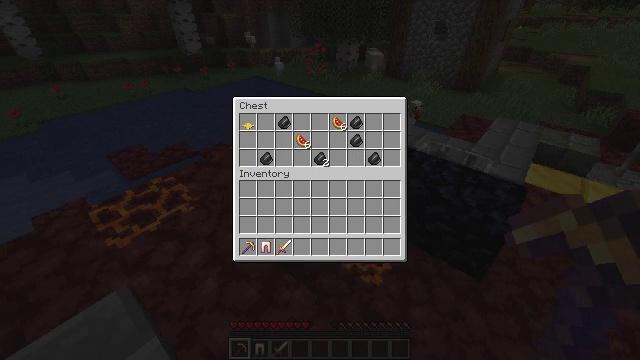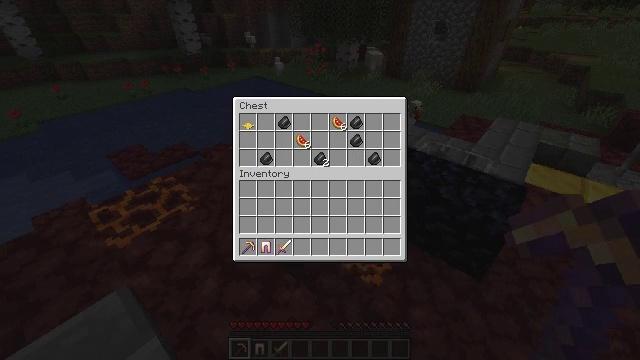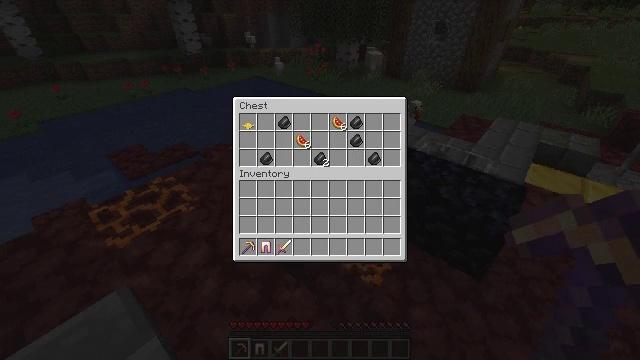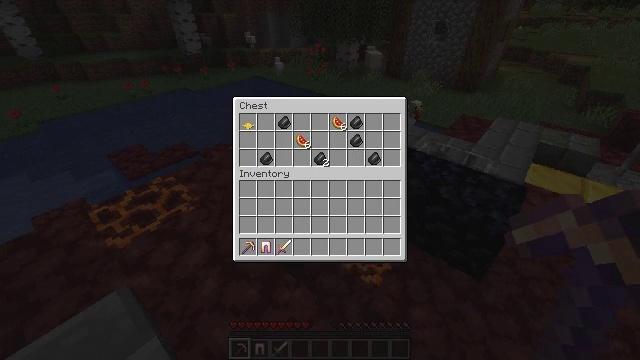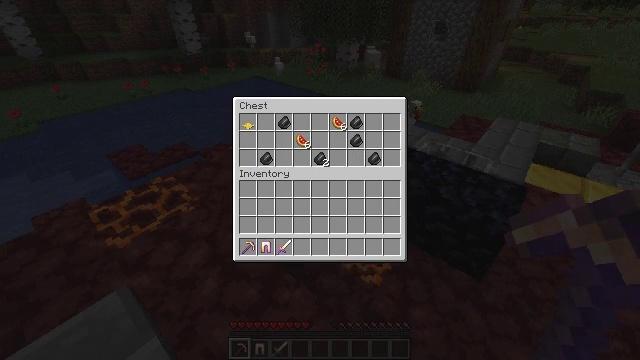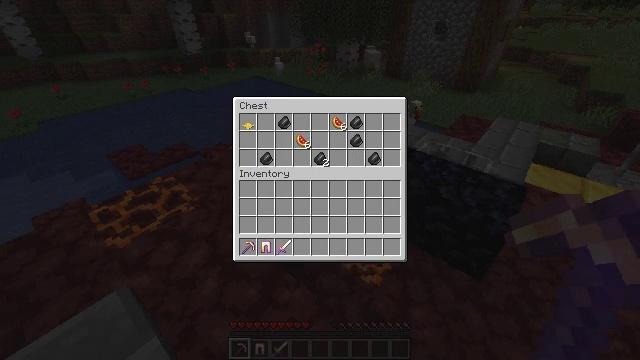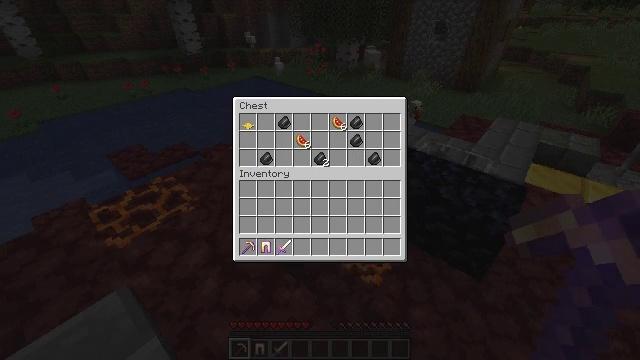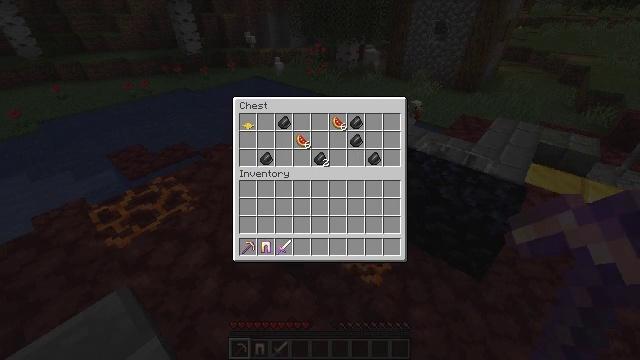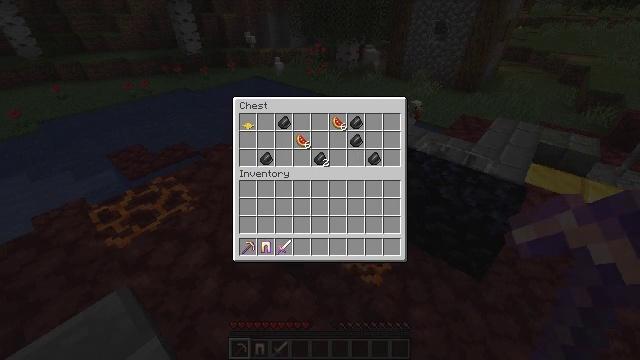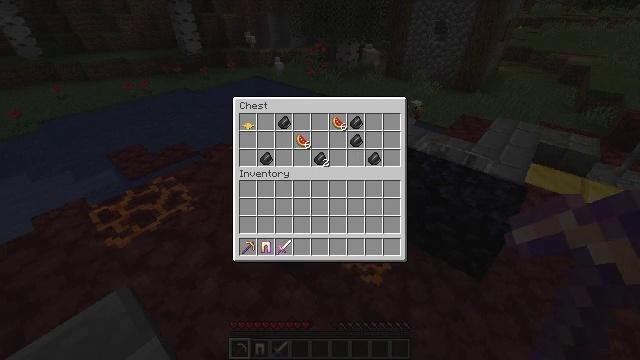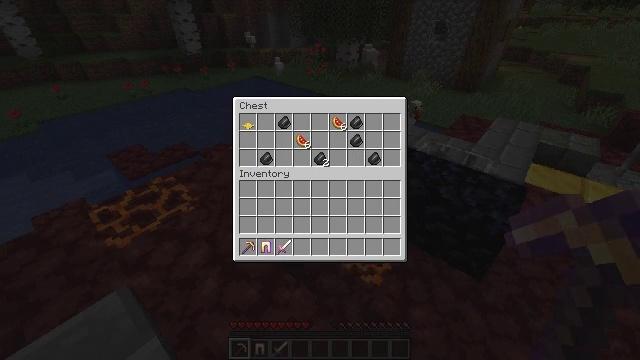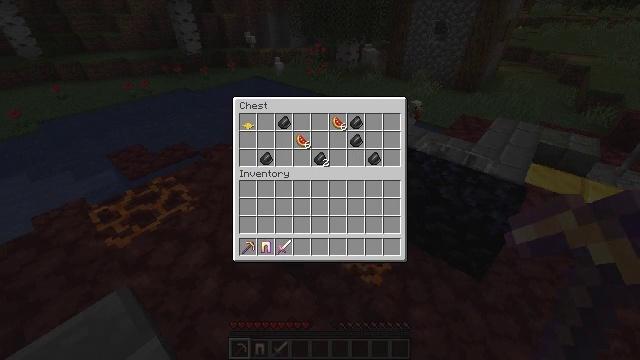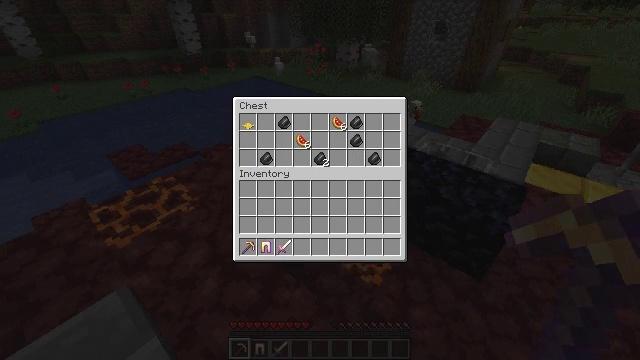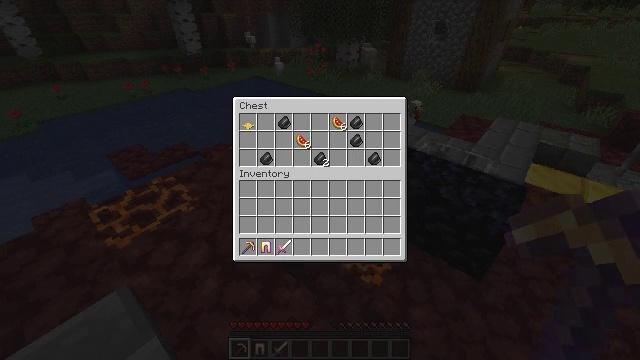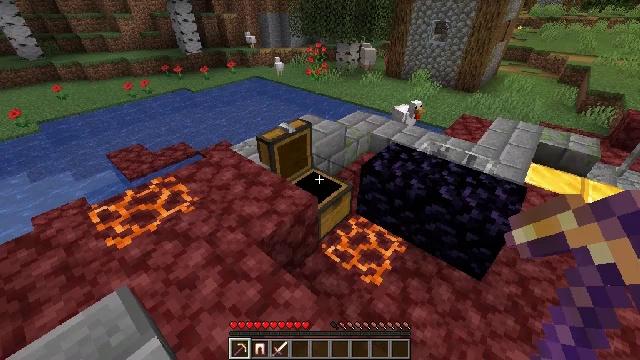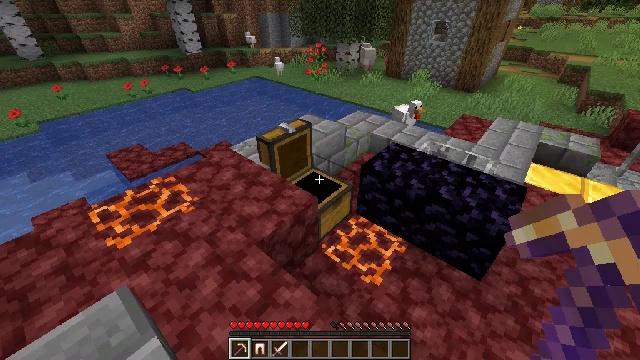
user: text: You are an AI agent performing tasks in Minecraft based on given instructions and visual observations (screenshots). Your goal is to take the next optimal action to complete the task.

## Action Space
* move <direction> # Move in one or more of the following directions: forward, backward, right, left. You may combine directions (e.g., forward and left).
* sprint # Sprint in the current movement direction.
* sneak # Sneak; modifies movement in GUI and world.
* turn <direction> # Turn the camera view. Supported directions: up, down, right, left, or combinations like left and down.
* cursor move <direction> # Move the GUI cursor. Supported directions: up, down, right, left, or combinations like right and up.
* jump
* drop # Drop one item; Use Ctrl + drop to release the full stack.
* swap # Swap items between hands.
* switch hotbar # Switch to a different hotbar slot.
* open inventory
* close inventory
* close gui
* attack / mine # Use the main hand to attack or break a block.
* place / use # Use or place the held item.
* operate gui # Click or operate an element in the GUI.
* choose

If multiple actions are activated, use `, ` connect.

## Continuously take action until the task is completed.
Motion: motion action
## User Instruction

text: Hunt a chicken.
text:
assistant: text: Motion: no_op
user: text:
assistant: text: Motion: no_op
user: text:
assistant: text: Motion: no_op
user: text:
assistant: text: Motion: no_op
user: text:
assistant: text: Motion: no_op
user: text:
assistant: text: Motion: no_op
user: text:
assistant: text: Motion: no_op
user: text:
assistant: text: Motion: no_op
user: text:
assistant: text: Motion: no_op
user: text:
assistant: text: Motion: turn down
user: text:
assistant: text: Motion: no_op
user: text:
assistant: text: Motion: no_op
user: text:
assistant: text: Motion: no_op
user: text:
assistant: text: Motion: open inventory
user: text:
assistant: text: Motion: open inventory
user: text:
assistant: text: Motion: open inventory
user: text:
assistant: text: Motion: turn right, open inventory
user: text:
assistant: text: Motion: turn right, open inventory
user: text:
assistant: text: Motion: turn right
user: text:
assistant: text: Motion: turn right
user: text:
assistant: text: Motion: turn right
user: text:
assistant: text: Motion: no_op
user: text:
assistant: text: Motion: turn right
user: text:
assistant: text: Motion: turn right and down
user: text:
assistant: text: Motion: no_op
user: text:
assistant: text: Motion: turn left and up
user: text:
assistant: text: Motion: no_op
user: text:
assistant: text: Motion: turn right and up
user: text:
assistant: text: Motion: move forward, turn right and up
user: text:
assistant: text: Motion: move forward, turn right and up